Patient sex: M
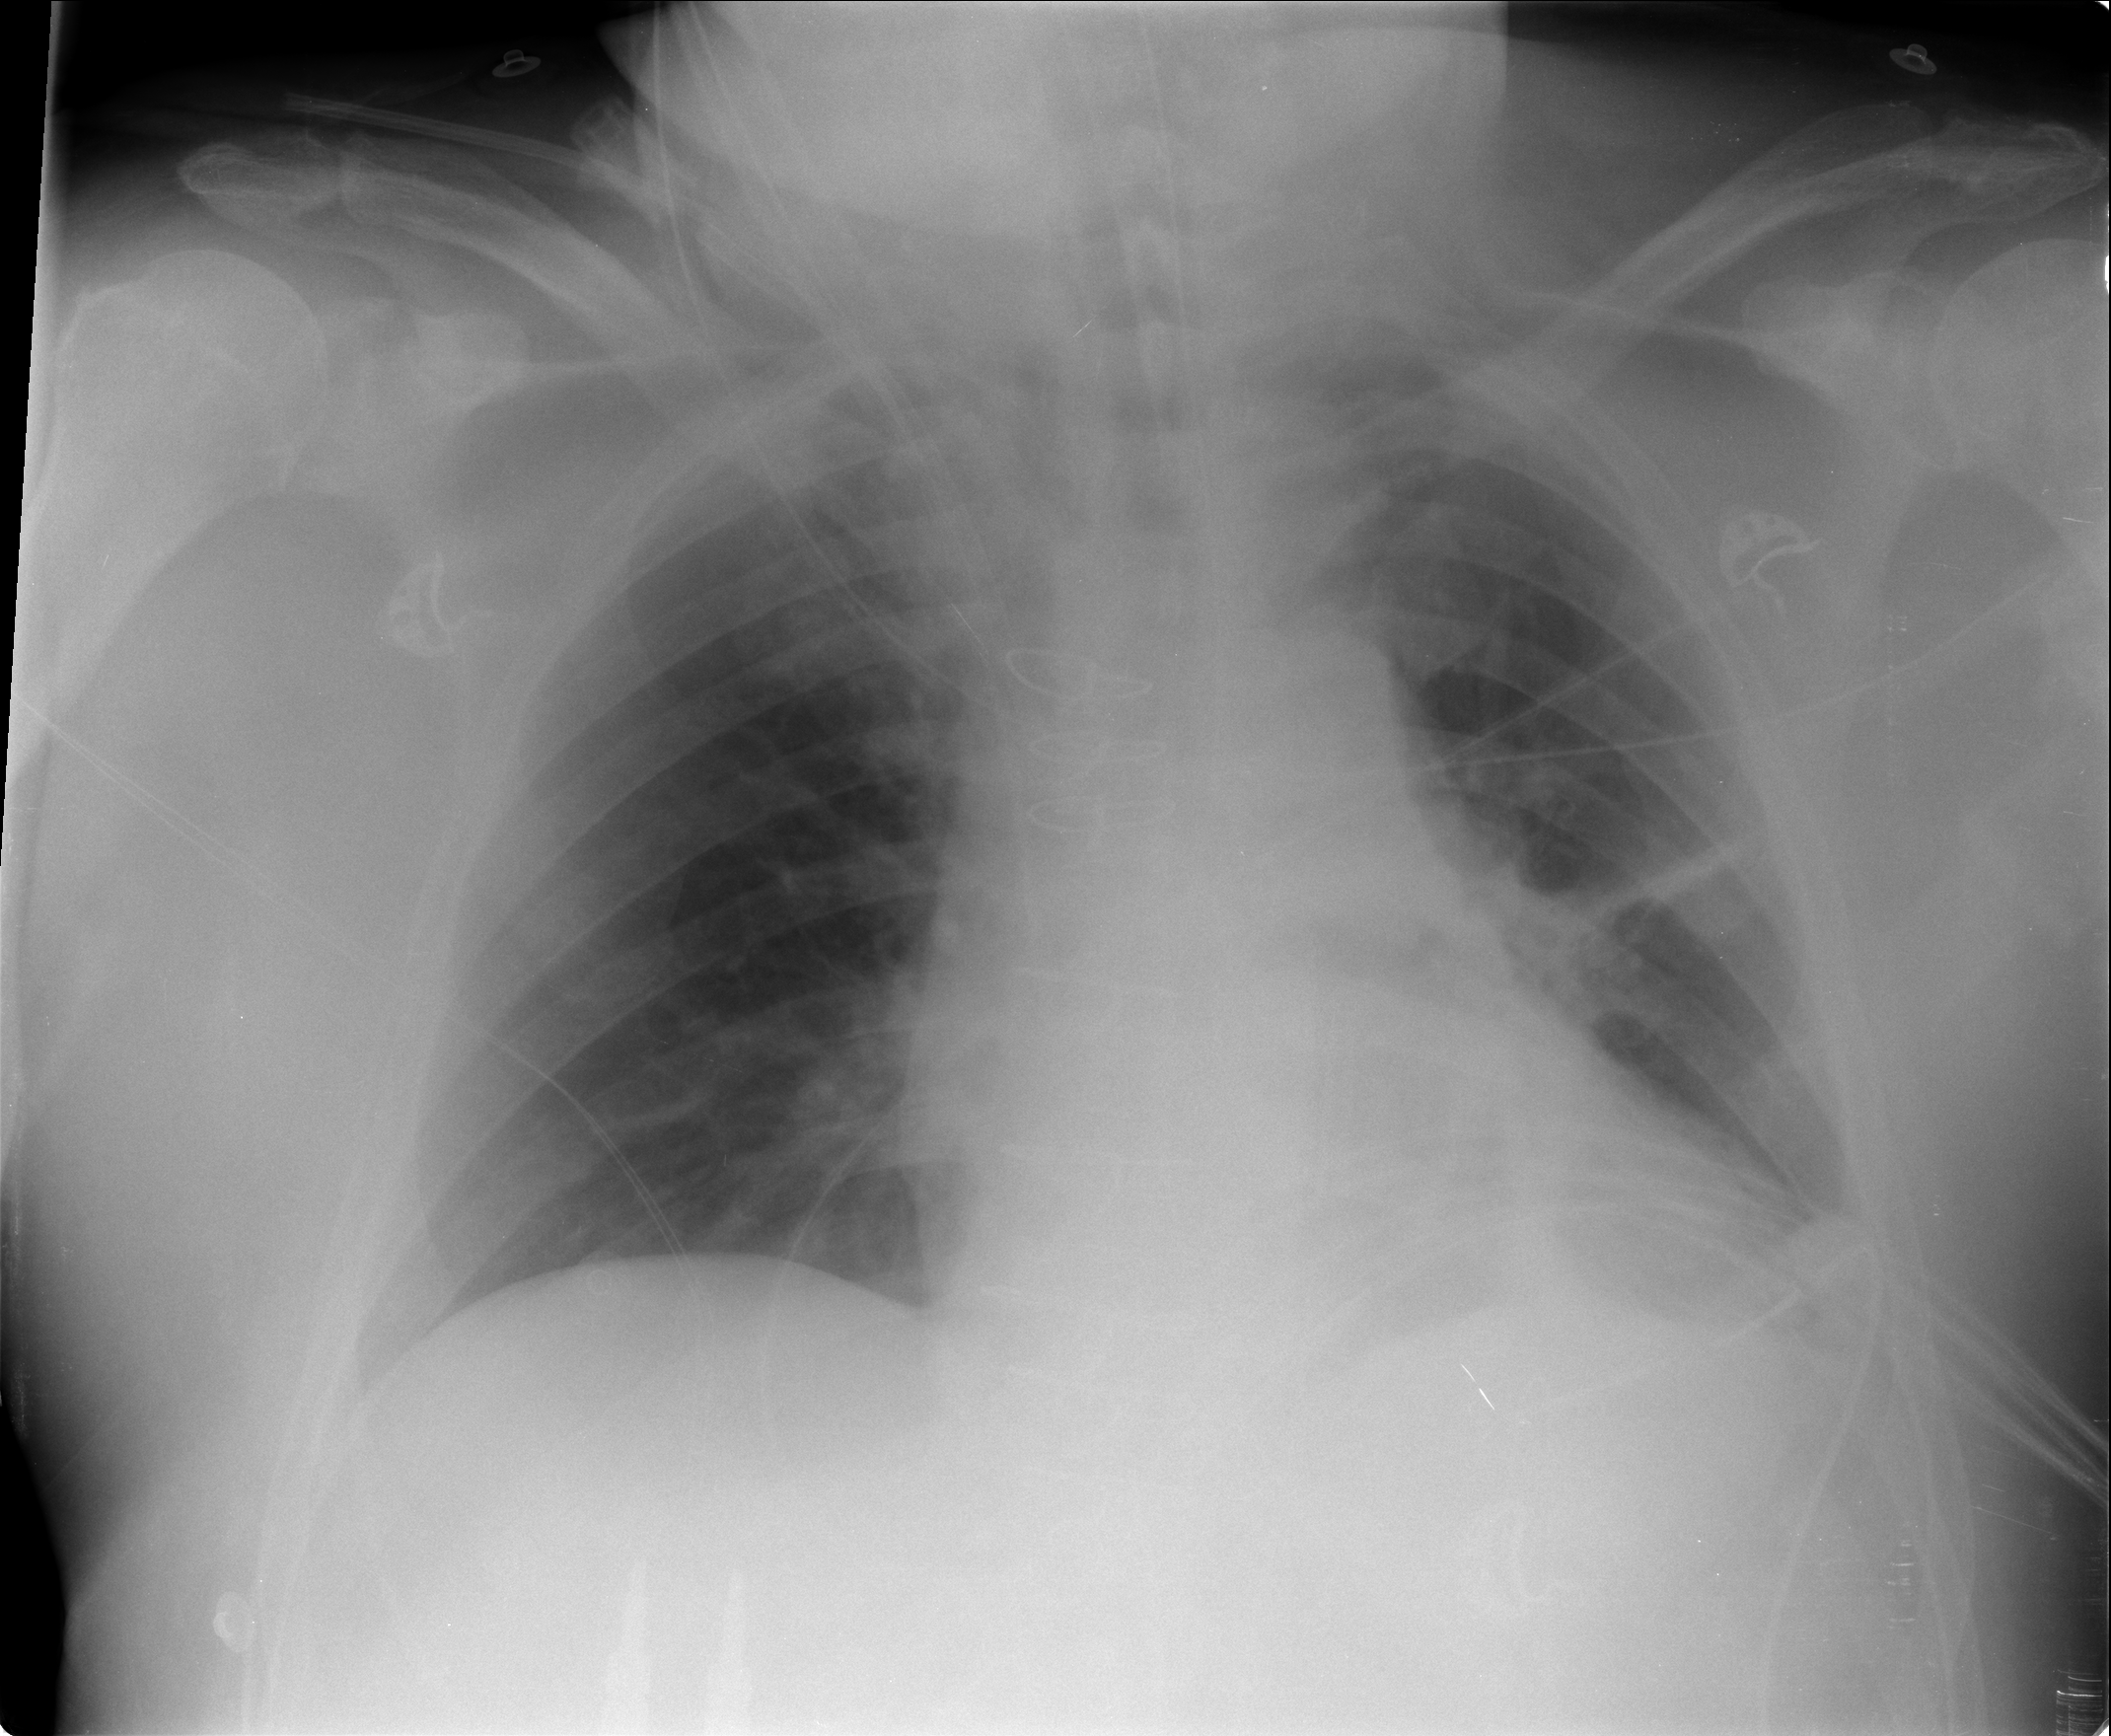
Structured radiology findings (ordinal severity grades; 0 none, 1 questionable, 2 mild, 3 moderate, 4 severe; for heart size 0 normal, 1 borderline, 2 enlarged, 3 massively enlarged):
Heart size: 0
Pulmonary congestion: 0
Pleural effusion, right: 0
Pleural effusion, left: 2
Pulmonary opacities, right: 0
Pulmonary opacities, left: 0
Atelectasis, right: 0
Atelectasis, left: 2